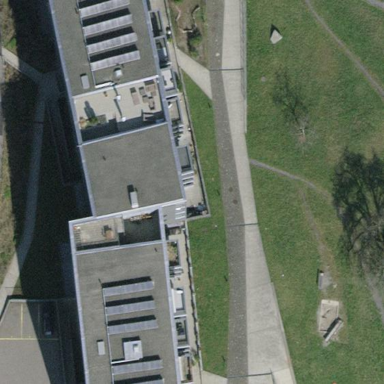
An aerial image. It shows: Flat roofed apartments building.